Question: When you enable 'autocorrectionType = UITextAutocorrectionTypeYes' in a texfield. In iOS 8 you have this predictive text activated.
I would like to be able to toggle the predictive inputView while typing.
'''
if (condition) {
self.textField.autocorrectionType = UITextAutocorrectionTypeYes;
} else {
self.textField.autocorrectionType = UITextAutocorrectionTypeNo;
}
[self.textField reloadInputViews];
'''
My keyboard is black transparent. And this hides the predictive input view behind the keyboard.

I would like to know if it's possible to hide it totally.
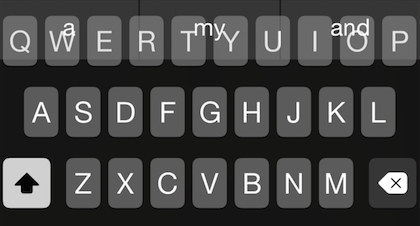
Answer: As of now (Xcode 6.0.1) there is no documented feature to enable/disable predictive bar on the go. But there is a way to toggle it programmatically. I also tried some other methods (eg. 'setNeedsLayout' on input view) but this is the only one that works.
'''
[textfield resignFirstResponder];
[textfield becomeFirstResponder];
'''
It even works in an animation block but awful animations, don't use it :]